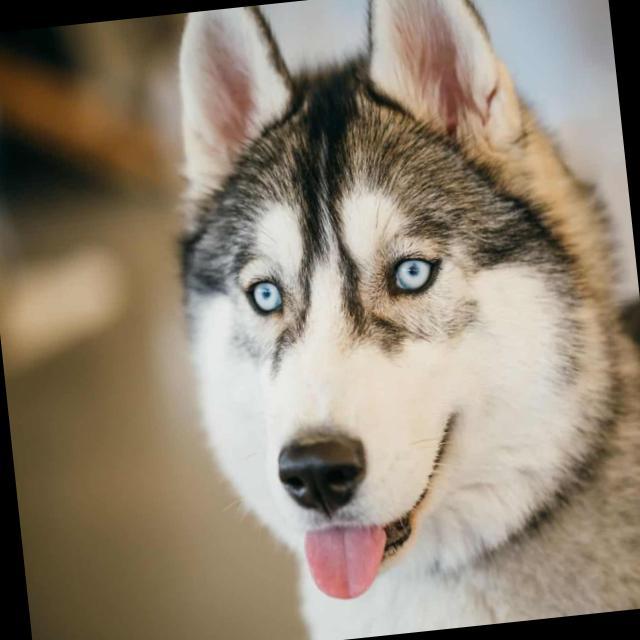
Healthy canine skin — no visible lesions, inflammation, or abnormalities. The skin and coat appear normal.